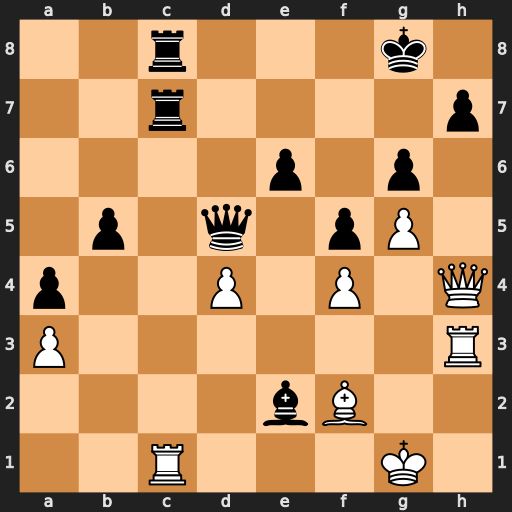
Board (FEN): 2r3k1/2r4p/4p1p1/1p1q1pP1/p2P1P1Q/P6R/4bB2/2R3K1
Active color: w
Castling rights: -
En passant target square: -
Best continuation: Qxh7+ Rxh7 Rxc8+ Kg7 Rc7+